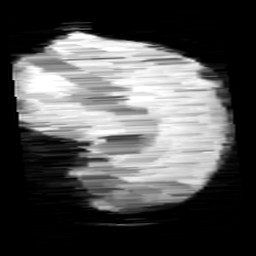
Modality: minIP
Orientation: sagittal
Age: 9
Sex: female
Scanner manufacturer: siemens
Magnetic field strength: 3 T
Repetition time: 0.027 s
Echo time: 0.02 s